Question: I have my dll project
'''
// .h
#pragma once
#include <stdio.h>
extern "C"
{
void __declspec(dllexport) __stdcall sort(int* vect, int size);
}
//.cpp
#include "stdafx.h"
void __declspec(dllexport) __stdcall sort(int* vect, int size)
{
}
'''
And I have my console project:
'''
#include <Windows.h>
#include <tchar.h>
#include <stdio.h>
#include <stdlib.h>
/* Pointer to the sort function defined in the dll. */
typedef void (__stdcall *p_sort)(int*, int);
int _tmain(int argc, LPTSTR argv[])
{
p_sort sort;
HINSTANCE hGetProcIDDLL = LoadLibrary("dllproj.dll");
if (!hGetProcIDDLL)
{
printf("Could not load the dynamic library
");
return EXIT_FAILURE;
}
sort = (p_sort)GetProcAddress(hGetProcIDDLL, "sort");
if (!sort)
{
FreeLibrary(hGetProcIDDLL);
printf("Could not locate the function %d
", GetLastError());
return EXIT_FAILURE;
}
sort(NULL, 0);
return 0;
}
'''
The problem is that my function sort colud not be located, that is the function 'GetProcAddress' always returns 'NULL'.
Why? How can i fix it?
EDIT: using '__cdecl' (in the dll project instead of '__stdcall') and 'Dependency Walker' as suggested:

I also changed the following (in my main), but it still doesn't work.
'''
typedef void (__cdecl *p_sort)(int*, int);
'''
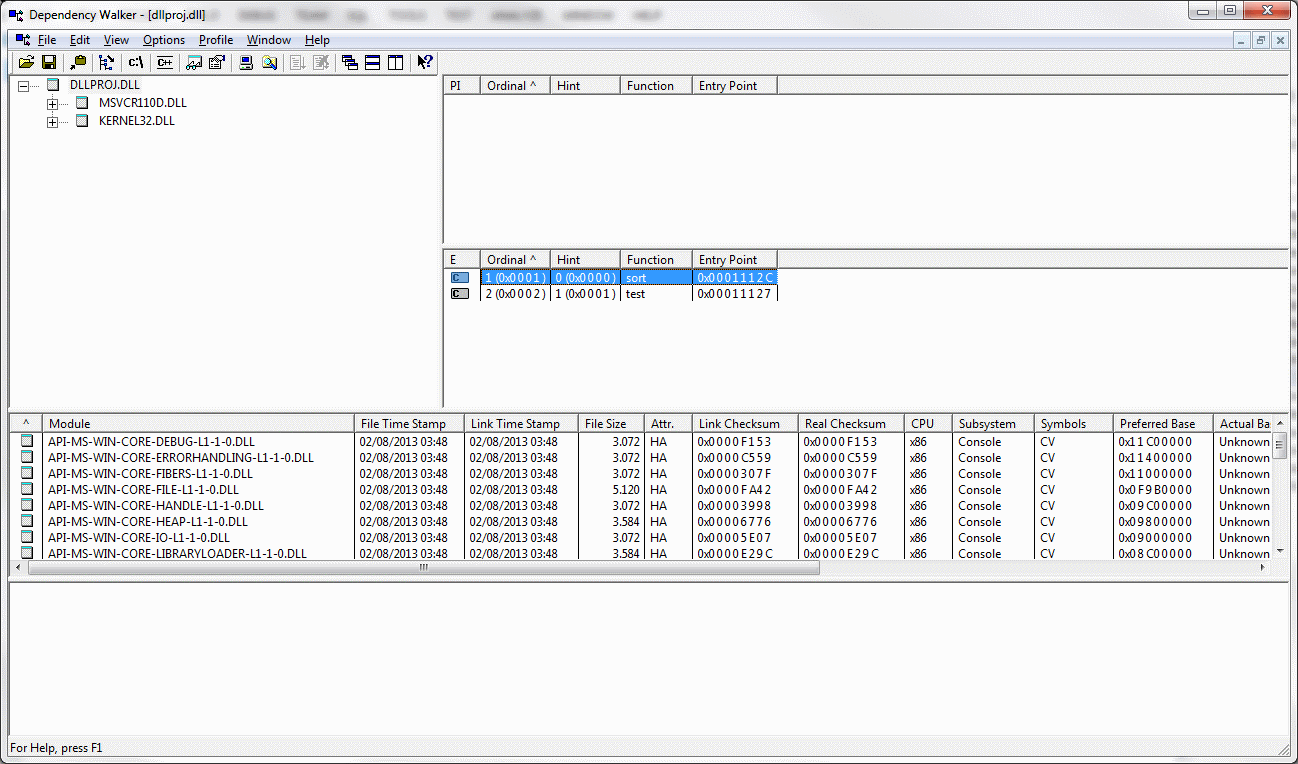
Answer: The function is exported with a decorated name. For debugging purposes, when faced with such a situation, use 'dumpbin' or Dependency Walker to find out what that name is. I predict it will be: '_sort@8'. The <URL> for the '__stdcall' calling convention gives decoration rules as follows:
> : An underscore (_) is prefixed to the name. The name is followed by the at sign (@) followed by the number of bytes (in decimal) in the argument list. Therefore, the function declared as 'int func( int a, double b )' is decorated as follows: '_func@12'
You'll have to do one of the following:
1. Use the decorated name when importing.
2. Use __cdecl to avoid the decoration.
3. Export with a .def file to avoid the decoration.